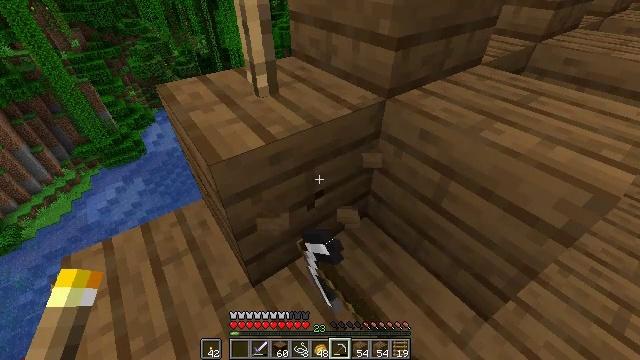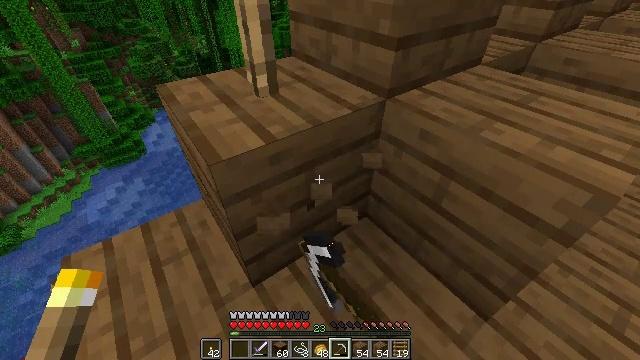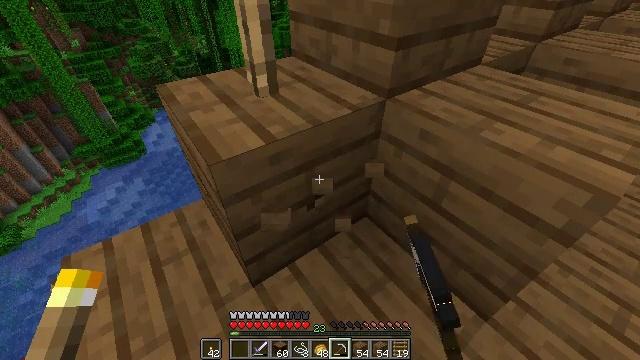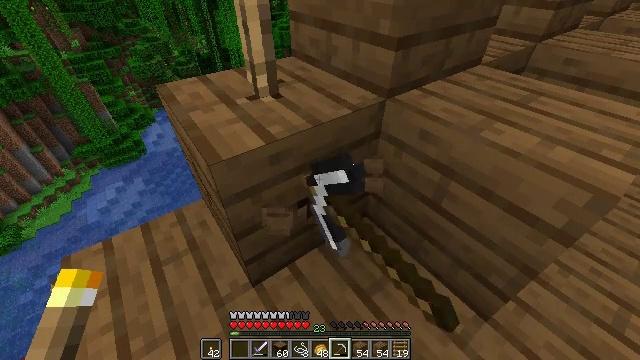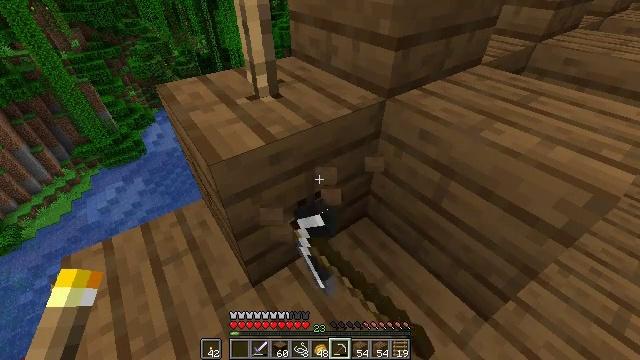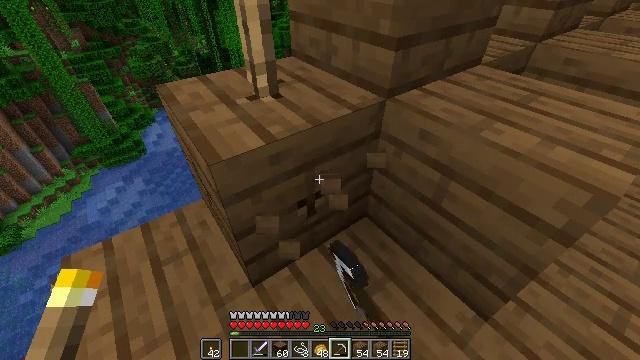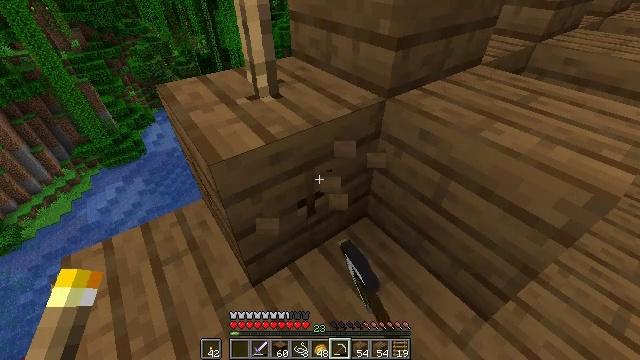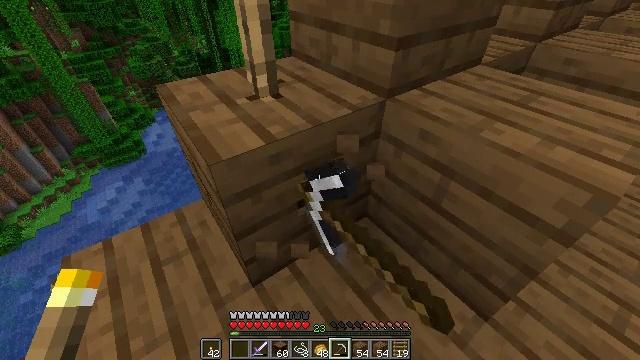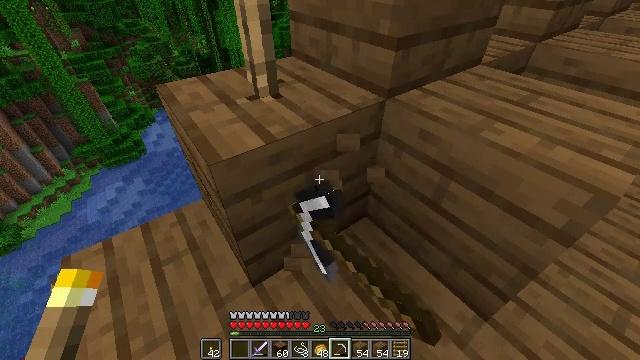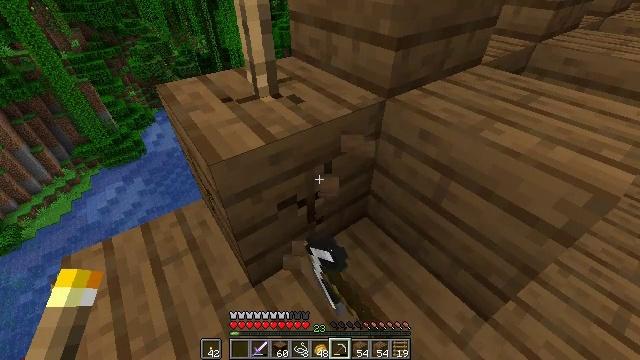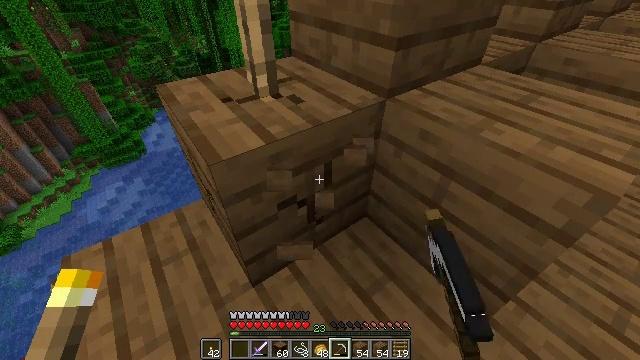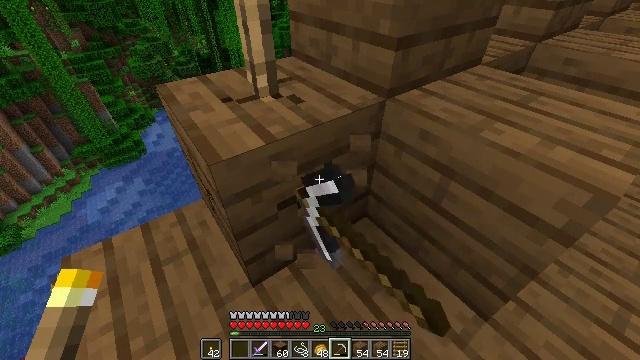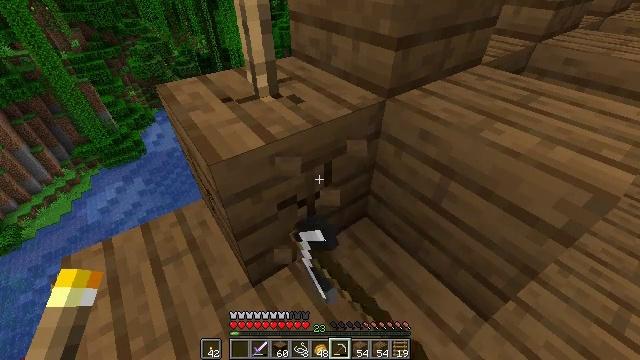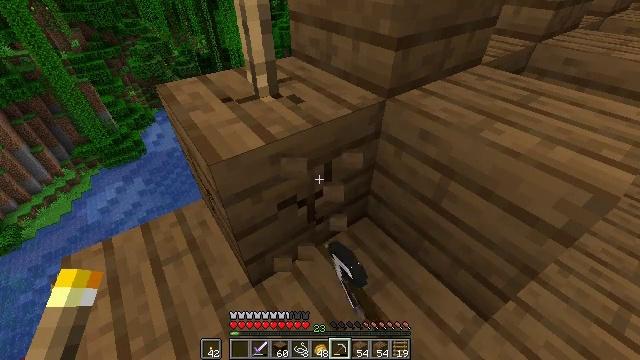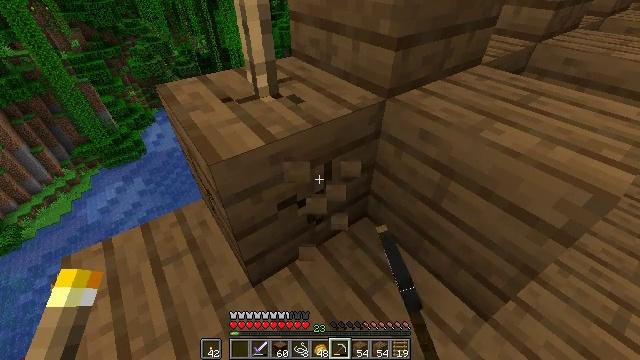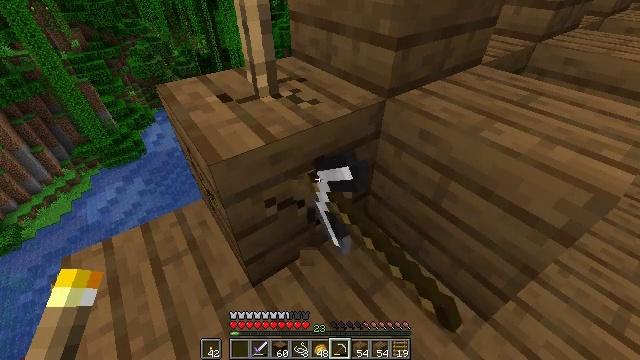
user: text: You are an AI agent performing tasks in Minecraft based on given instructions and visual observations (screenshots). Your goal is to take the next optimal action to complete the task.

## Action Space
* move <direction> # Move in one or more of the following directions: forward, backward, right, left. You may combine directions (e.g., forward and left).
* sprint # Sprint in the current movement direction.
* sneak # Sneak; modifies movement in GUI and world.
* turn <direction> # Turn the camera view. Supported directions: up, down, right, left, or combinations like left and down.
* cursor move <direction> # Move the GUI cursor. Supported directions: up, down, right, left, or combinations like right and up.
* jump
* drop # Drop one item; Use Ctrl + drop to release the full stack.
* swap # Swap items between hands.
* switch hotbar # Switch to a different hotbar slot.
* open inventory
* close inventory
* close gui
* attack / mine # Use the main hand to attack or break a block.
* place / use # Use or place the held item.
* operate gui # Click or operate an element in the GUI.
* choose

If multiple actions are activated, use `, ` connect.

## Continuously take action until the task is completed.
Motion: motion action
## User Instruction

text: Collect spruce planks from an old building.
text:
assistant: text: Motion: attack / mine
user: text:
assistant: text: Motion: attack / mine
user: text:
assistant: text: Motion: attack / mine
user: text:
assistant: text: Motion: attack / mine
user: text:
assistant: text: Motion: attack / mine
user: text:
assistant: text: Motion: attack / mine
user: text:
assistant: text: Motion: attack / mine
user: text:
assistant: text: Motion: attack / mine
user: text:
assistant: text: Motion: attack / mine
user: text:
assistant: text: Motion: attack / mine
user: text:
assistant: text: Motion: attack / mine
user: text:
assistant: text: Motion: attack / mine
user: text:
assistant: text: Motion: attack / mine
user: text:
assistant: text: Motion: attack / mine
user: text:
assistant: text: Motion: attack / mine
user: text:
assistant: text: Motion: attack / mine
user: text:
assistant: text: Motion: attack / mine
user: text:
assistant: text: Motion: attack / mine
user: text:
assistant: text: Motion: attack / mine
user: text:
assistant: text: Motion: attack / mine
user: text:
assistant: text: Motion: attack / mine
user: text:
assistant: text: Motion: attack / mine
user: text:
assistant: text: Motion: attack / mine
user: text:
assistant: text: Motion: attack / mine
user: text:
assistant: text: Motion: attack / mine
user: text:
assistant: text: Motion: attack / mine
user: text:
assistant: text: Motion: attack / mine
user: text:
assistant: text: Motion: attack / mine
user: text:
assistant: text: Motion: attack / mine
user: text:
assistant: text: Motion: attack / mine